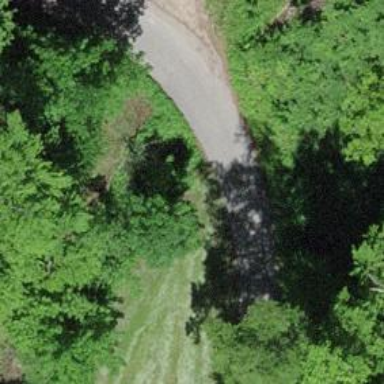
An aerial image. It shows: Paved service road.